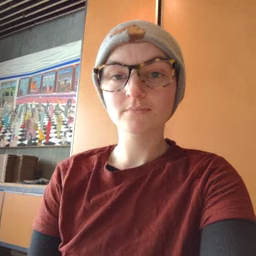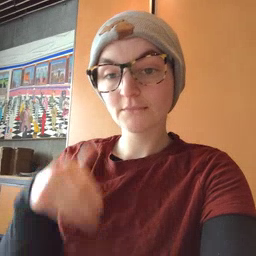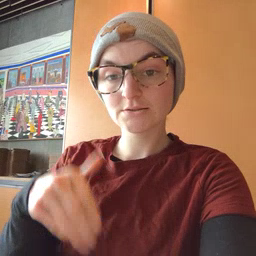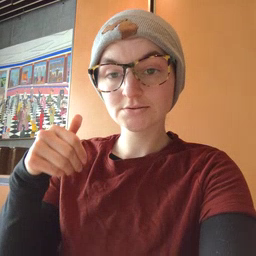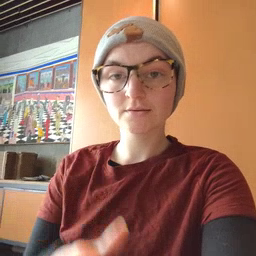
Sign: jeans